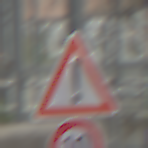
Verkehrszeichen: Gefahrenstelle
Zusatzzeichen unten: Geschwindigkeit10
Umgebung: Roofed, Special
Tageszeit: Midday
Wetter: Overcast
Licht: Natural
Jahreszeit: NotSpecified
Kontrast: LowContrast